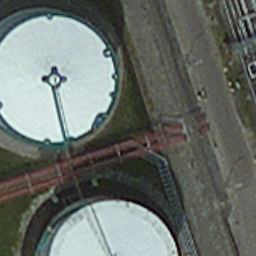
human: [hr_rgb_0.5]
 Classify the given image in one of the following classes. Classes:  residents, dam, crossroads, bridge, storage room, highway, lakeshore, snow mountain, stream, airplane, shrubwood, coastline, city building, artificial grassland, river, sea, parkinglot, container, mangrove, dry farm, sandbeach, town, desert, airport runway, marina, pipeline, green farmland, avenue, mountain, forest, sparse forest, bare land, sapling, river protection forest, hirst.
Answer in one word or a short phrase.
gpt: storage room